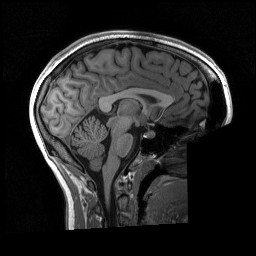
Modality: T1w
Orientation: sagittal